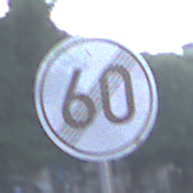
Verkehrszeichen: EndeGeschwindigkeit60
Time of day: SunriseSunset
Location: Outdoor (Urban)
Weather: PartlyCloudy
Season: NotSpecified
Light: Natural